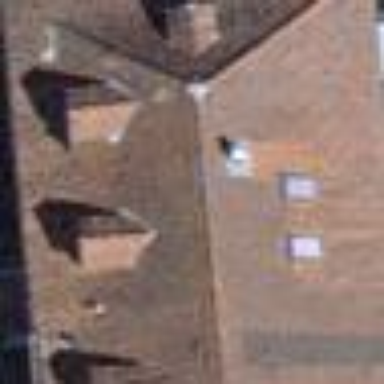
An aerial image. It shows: Residential building with side-hipped roof shape.